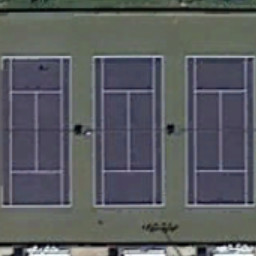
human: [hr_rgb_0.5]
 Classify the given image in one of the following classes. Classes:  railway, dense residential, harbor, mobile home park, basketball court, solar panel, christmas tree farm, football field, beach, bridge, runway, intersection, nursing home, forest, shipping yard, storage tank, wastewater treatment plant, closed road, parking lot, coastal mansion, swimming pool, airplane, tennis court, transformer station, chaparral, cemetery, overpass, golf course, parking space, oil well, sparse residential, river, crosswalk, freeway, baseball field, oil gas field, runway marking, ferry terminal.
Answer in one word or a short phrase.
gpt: tennis court